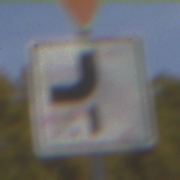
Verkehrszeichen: VerlaufVorfahrtsstrasse7
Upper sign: VorfahrtGewaehren
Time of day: MorningAfternoon
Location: Outdoor (Suburban)
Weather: PartlyCloudy
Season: NotSpecified
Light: Natural